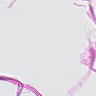
Metastatic tissue present: no